Question: Please help me to fix this issue as i am getting it from today morning... After doing some research i have found the issue...
I have a table called... "fmb_form_item_answer"
> currently this table is.. having 1079 records
Name of the Model is... "FmbFormItemAnswer"
the issue is, after reaching 999th record.. when i access model->id it gives a text instead of int... as 1,002
for example..
when when model->id = 1079, it generates... 1,079 (with comma after 1)
I was able to figure this out after checking the DB logs... below is what i found..
'''
2013-08-19 18:59:53 EST ERROR: invalid input syntax for integer: "1,079"
2013-08-19 18:59:53 EST STATEMENT: SELECT * FROM "fmb_form_item_answer" WHERE submission_id=$1
'''
please can some expert help me to resolve this issue. its a coming up from a production server.. so any quick help is greatly appreciated...
i tried... this way too....
setting a rule in model....
'''
array('id', 'numerical'),
'''
Screenshot

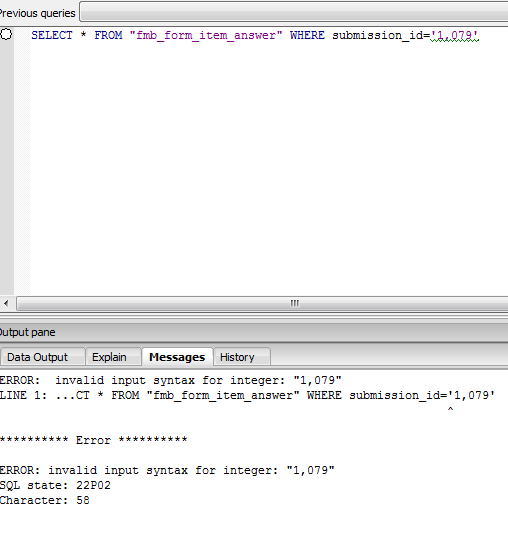
Answer: Plese check weather u have number_format() php function enabled somewhere.. if so that could be the reason...
If only one parameter is given, number will be formatted without decimals, but with a comma (",") between every group of thousands.
ref : <URL>